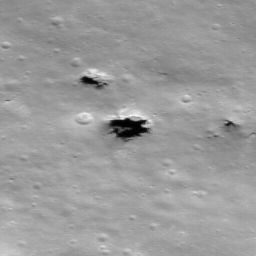
Pit: Stevinus 14a
Host crater: Stevinus
Host type: impact_melt
Lunar coordinates: latitude -32.163, longitude 54.712